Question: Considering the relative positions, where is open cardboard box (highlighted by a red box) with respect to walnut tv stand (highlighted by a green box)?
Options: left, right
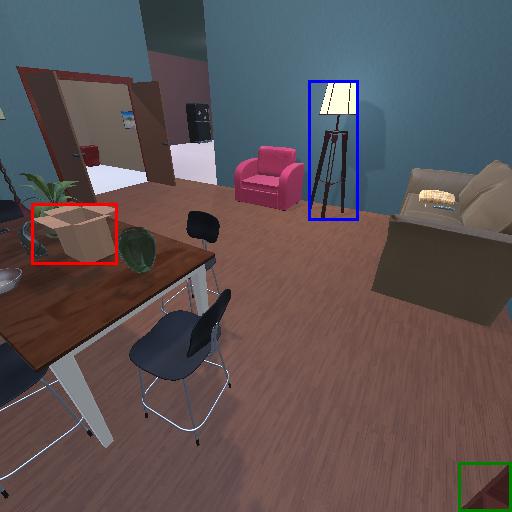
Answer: left